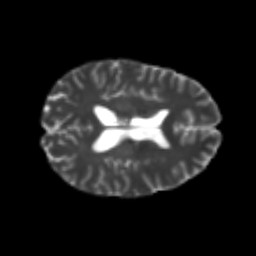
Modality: T2w
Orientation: axial
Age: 25
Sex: female
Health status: healthy
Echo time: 0.074 s